Brain MRI, t2w sequence, axial 2D slice.
Patient: age 34, sex F, weight 95 kg, height 1.95 m
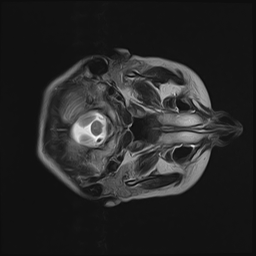